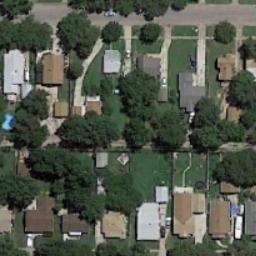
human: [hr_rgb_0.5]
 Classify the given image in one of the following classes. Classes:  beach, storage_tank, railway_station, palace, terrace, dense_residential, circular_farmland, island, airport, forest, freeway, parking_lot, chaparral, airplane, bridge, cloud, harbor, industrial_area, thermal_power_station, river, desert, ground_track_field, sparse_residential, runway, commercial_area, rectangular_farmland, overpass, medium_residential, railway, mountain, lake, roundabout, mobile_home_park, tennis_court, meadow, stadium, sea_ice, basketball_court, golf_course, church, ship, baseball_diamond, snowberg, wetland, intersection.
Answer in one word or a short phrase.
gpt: medium_residential